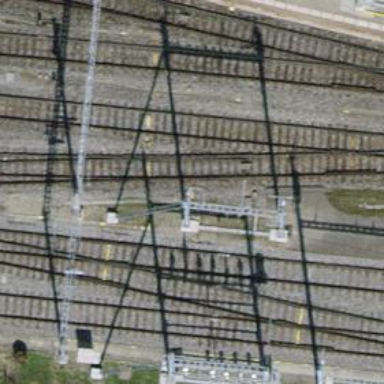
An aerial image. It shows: Railway switch.